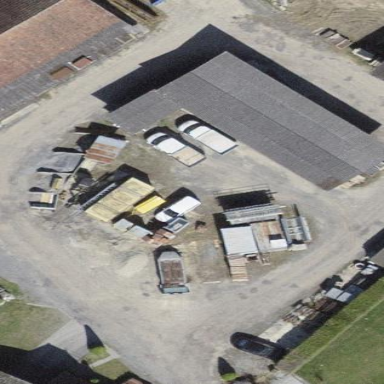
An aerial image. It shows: View of roof of building.